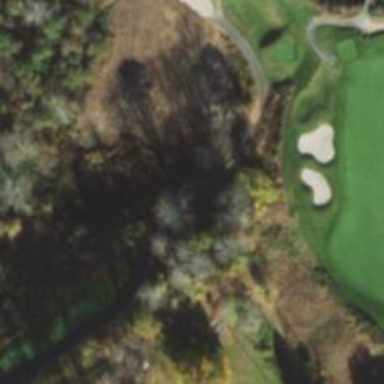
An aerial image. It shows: Service road used as golf cart path.